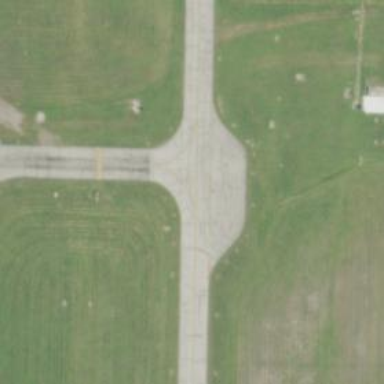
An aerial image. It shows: Image of taxiway at airport.